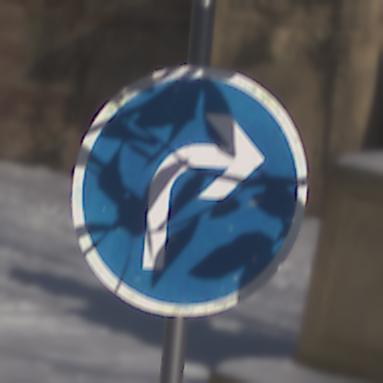
Verkehrszeichen: VorgeschriebeneFahrtrichtungRechts
Umgebung: Outdoor, Special
Tageszeit: MorningAfternoon
Wetter: Clear
Licht: Natural
Jahreszeit: Winter
Kontrast: HighContrast